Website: home-depot
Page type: customer-info-address
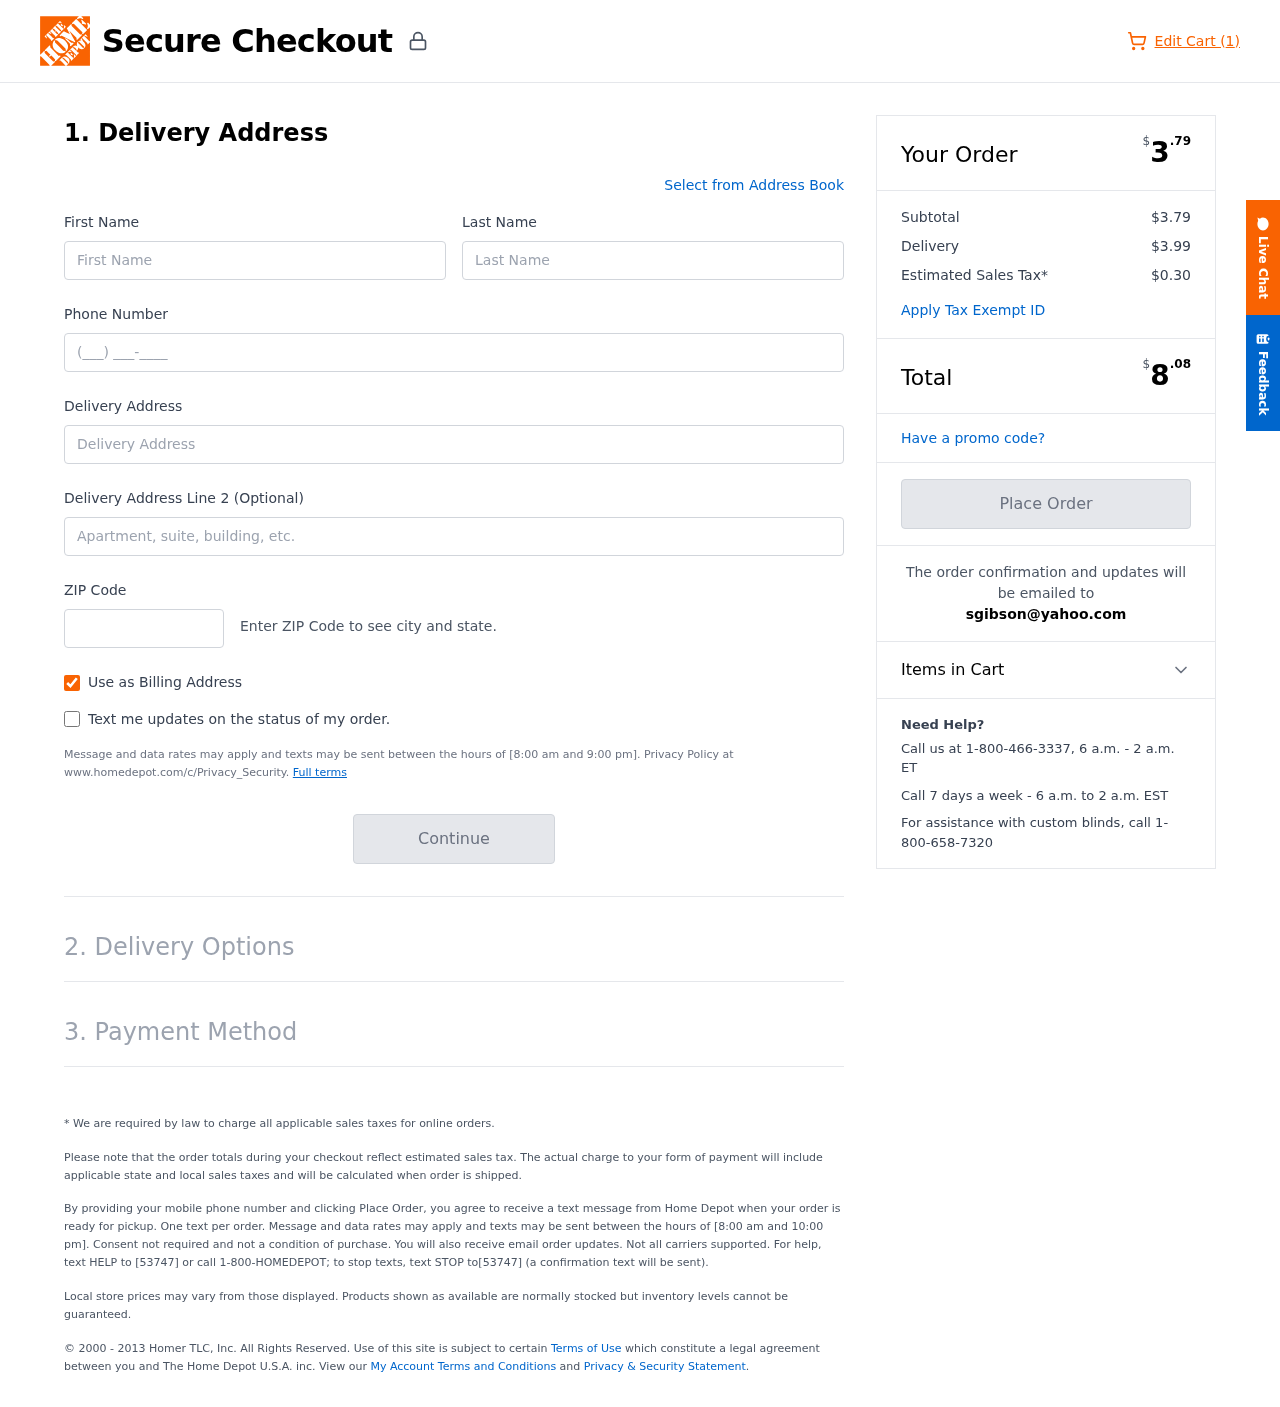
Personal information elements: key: PII_EMAIL
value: sgibson@yahoo.com
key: PII_FIRSTNAME
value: Stephanie
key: PII_LASTNAME
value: Gibson
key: PII_PHONE
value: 2247946390
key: PII_POSTCODE
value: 96502
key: PII_STREET
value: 13468 Christina Ports
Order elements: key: ORDER_NUM_ITEMS
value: Edit Cart (1)
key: ORDER_SUBTOTAL_HEADER
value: $3.79
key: ORDER_SUBTOTAL
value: $3.79
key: ORDER_SHIPPING_COST
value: $3.99
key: ORDER_TAX
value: $0.30
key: ORDER_TOTAL2
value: $8.08